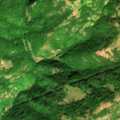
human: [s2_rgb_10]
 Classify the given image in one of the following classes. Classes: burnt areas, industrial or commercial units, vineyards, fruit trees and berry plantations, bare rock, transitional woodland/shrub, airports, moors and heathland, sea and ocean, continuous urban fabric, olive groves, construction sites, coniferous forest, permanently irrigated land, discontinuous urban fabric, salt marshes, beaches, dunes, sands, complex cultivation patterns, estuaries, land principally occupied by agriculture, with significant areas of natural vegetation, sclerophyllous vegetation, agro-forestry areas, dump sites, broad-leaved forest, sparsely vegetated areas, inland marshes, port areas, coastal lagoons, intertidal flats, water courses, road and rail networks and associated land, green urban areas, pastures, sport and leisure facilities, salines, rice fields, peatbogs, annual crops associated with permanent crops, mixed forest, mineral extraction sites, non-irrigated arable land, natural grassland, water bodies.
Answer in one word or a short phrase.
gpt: broad-leaved forest, natural grassland, transitional woodland/shrub